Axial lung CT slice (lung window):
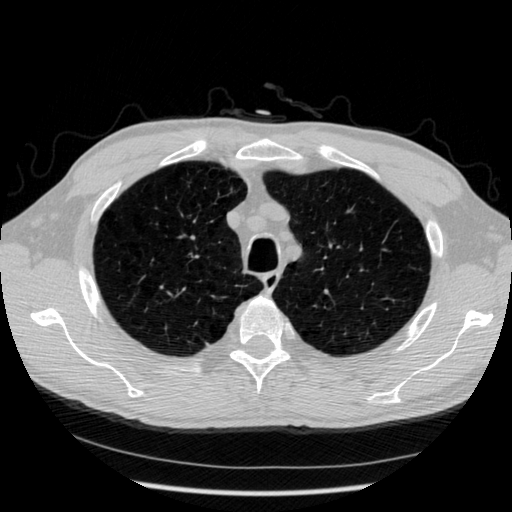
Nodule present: no